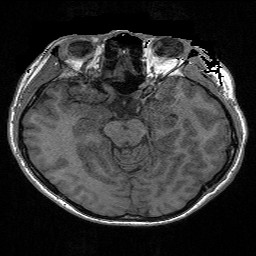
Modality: FLASH
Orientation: coronal
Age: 26
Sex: female